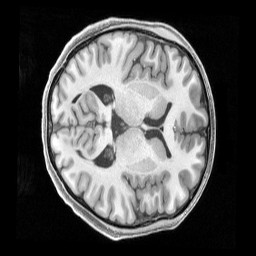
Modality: T1w
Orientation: axial
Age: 21
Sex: female
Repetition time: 2.4 s
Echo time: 0.00222 s